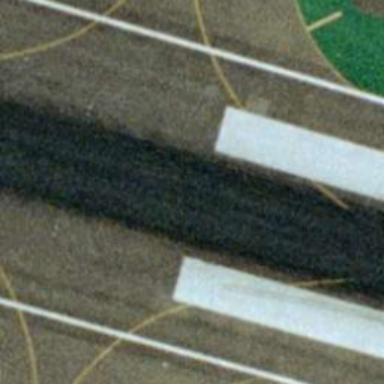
It is a straight runway with some mark lines on it .